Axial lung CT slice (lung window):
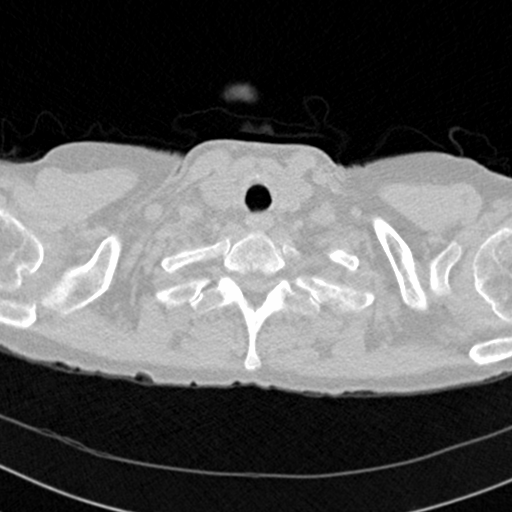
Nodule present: no